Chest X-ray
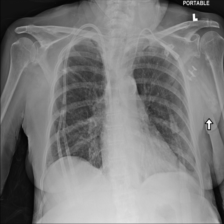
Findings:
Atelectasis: positive
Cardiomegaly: negative
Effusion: negative
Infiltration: negative
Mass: negative
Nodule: negative
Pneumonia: negative
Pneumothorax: negative
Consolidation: negative
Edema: negative
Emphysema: negative
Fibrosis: negative
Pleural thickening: negative
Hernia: negative